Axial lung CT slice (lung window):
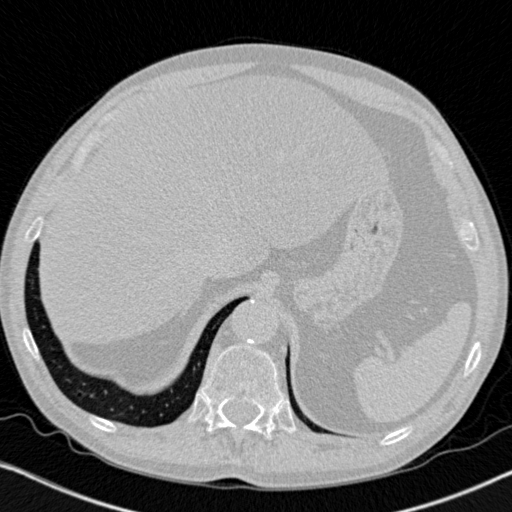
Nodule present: no